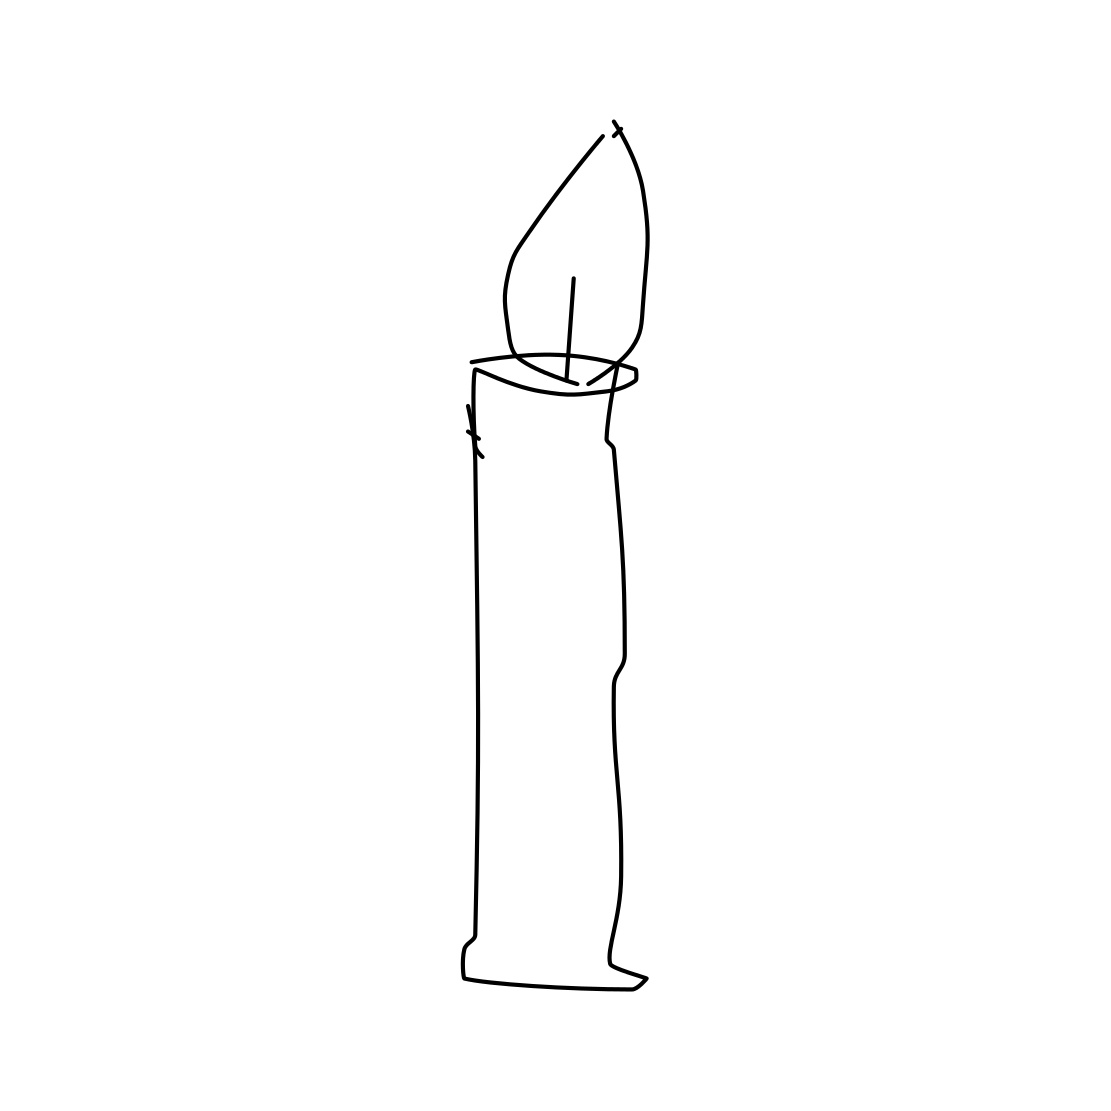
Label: candle